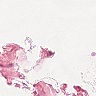
Metastatic tissue present: no